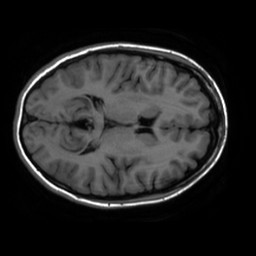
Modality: inplaneT1
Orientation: axial
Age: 18
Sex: female
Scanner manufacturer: ge
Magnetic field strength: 3 T
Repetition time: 2.499 s
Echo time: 0.02513 s